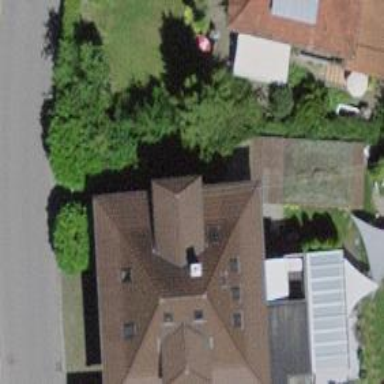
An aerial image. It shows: Hipped roof apartment building.